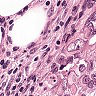
Metastatic tissue present: yes